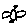
Label: bird